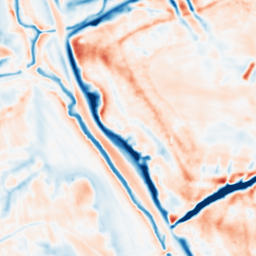
Category: multiscale
Decomposition family: dog_multiscale
Decomposition parameters: sigma_ratio: 1.6
n_scales: 4
base_sigma: 1
Upsampling method: linear_exact
Upsampling parameters: scale: 4
Upsampling scale: 4